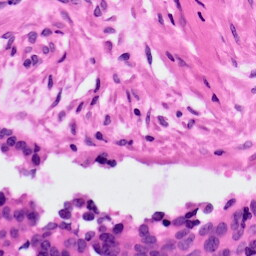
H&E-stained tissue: Ovarian